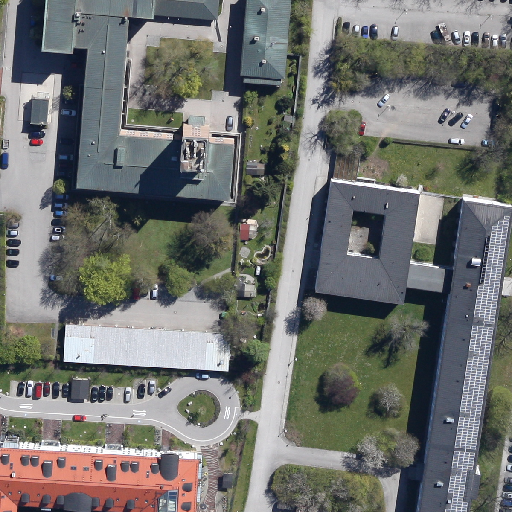
Referring expression: road